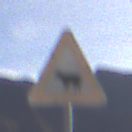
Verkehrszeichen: ViehtriebRechts
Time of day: MorningAfternoon
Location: Outdoor (Nature)
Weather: PartlyCloudy
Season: NotSpecified
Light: Natural